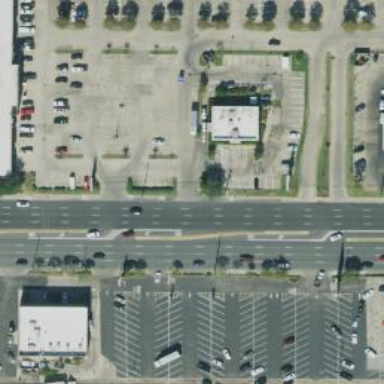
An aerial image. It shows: Parking space.